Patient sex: M
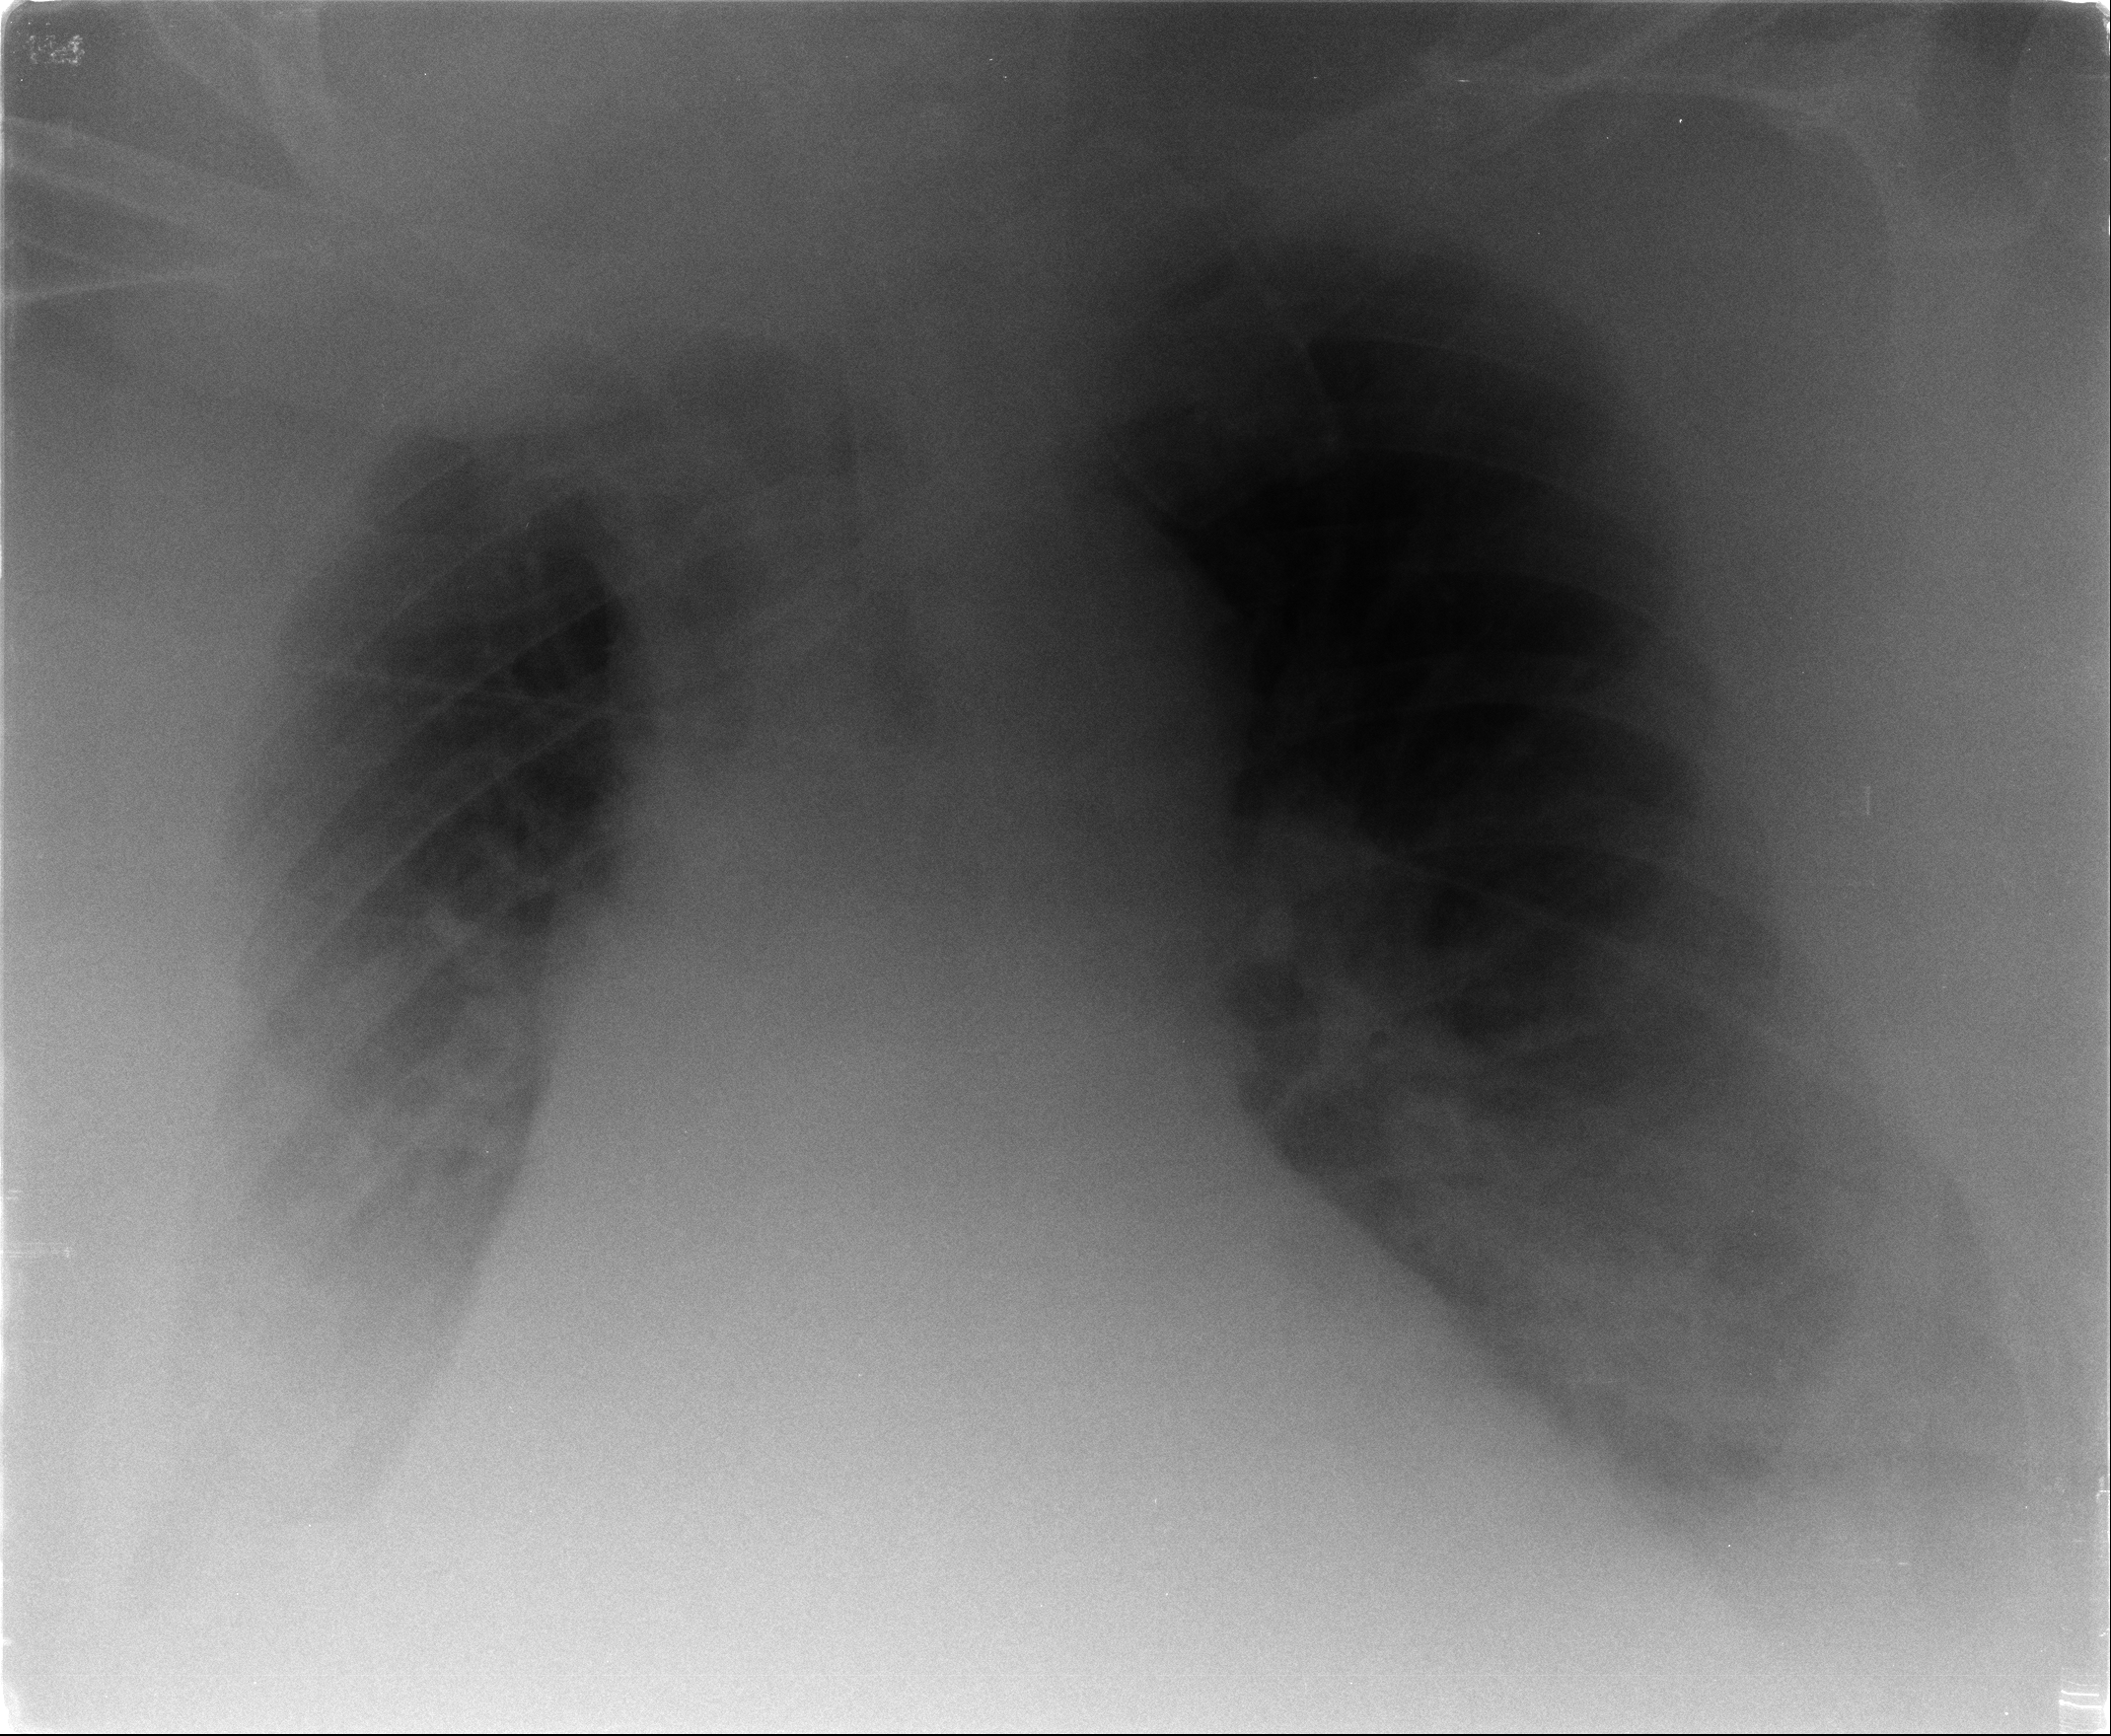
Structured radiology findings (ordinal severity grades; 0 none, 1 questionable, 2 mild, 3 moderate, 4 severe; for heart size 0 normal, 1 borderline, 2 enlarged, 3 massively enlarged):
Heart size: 3
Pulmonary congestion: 2
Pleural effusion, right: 2
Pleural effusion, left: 2
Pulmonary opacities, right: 1
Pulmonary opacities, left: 2
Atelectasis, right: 3
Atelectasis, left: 3